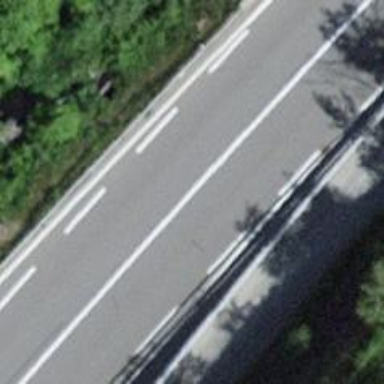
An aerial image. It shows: Asphalt motorroad with trunk classification.